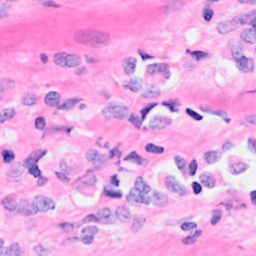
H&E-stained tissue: Breast